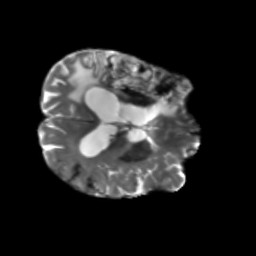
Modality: T2w
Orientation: axial
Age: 67
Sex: male
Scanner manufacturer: siemens
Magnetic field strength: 3 T
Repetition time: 5.25 s
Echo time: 0.08 s